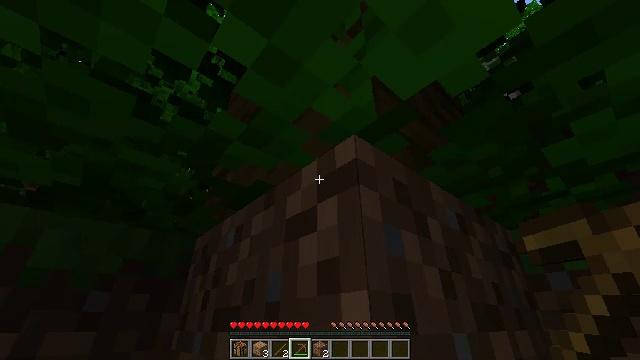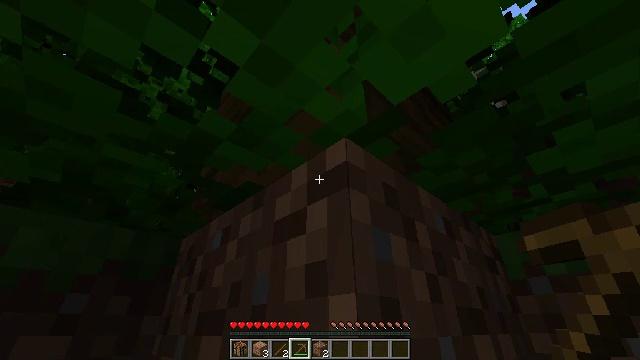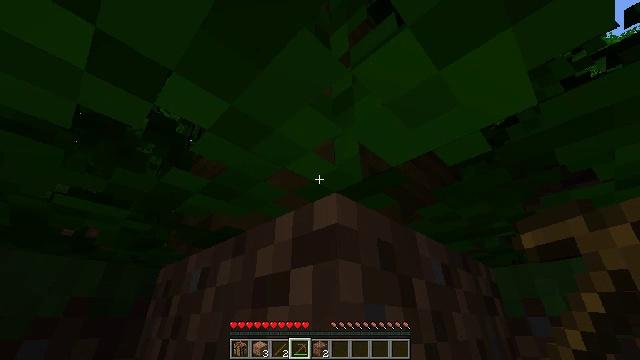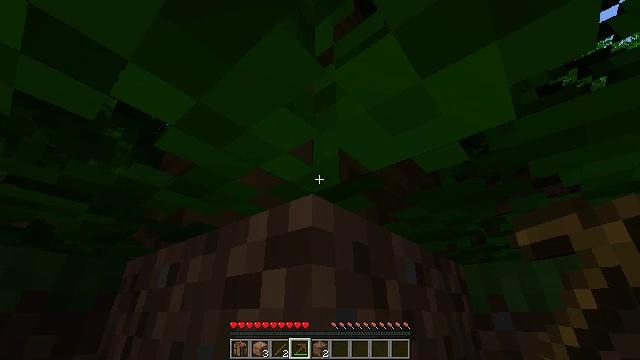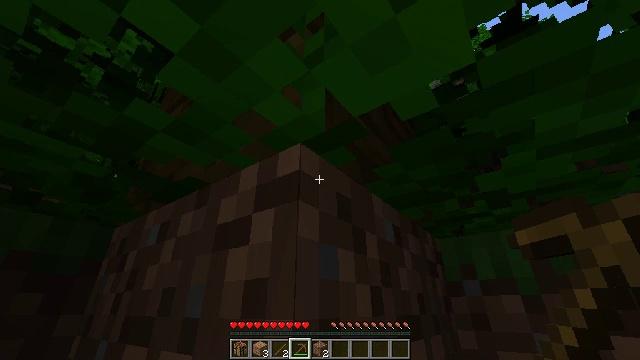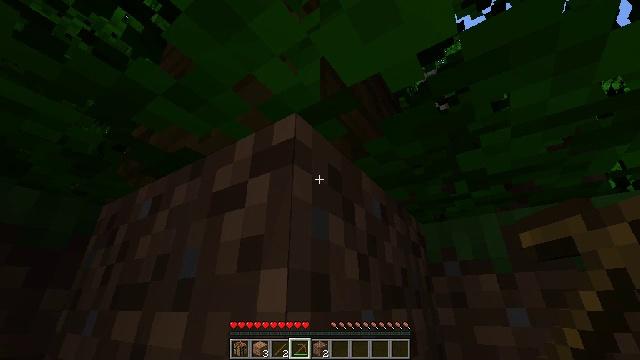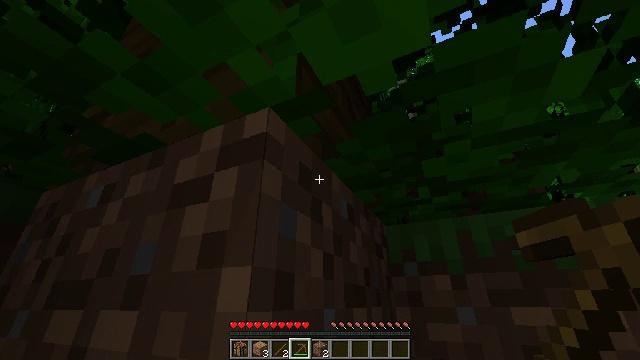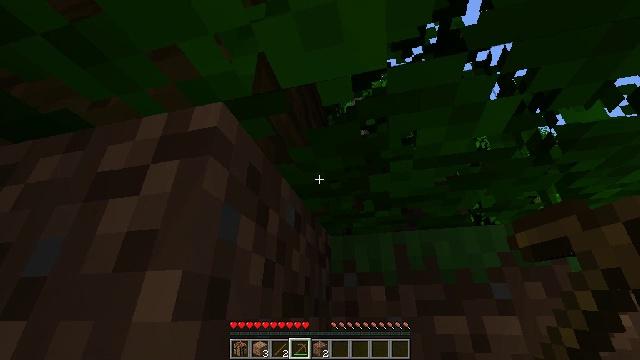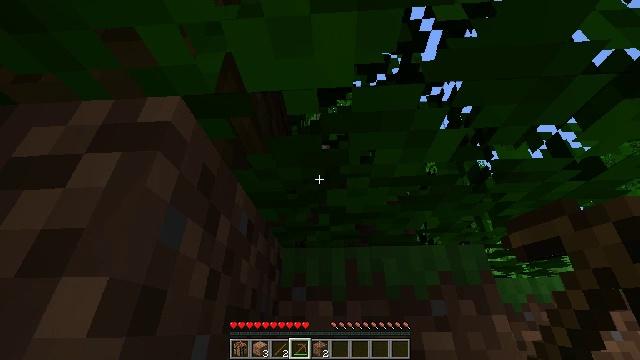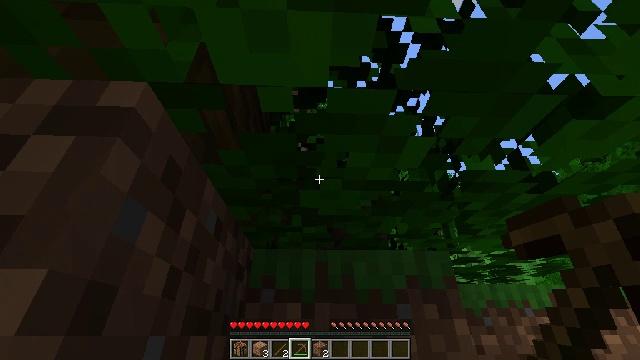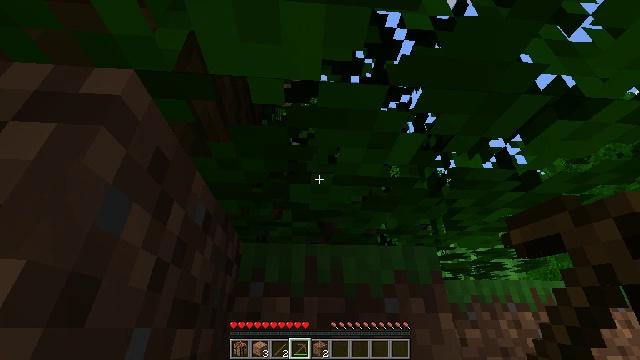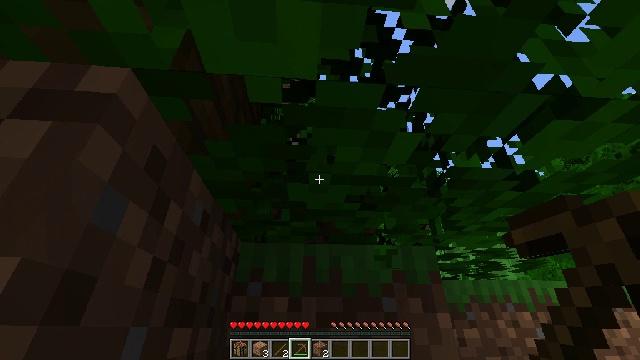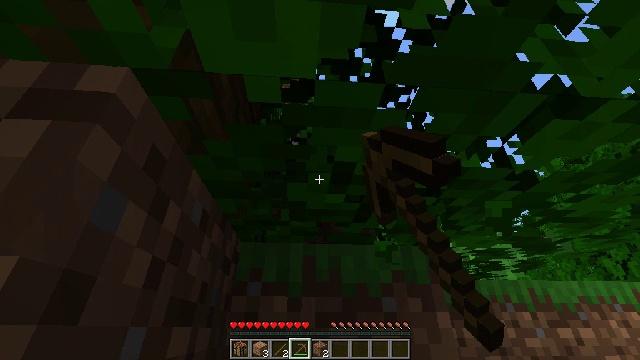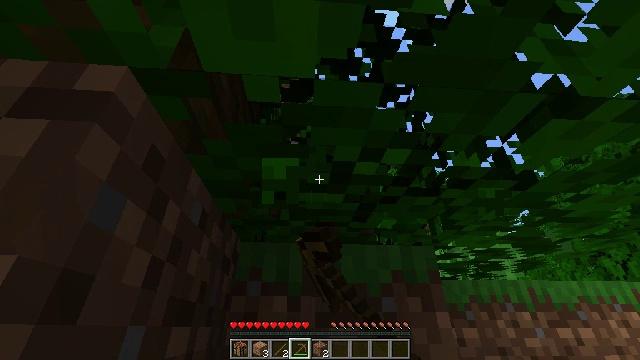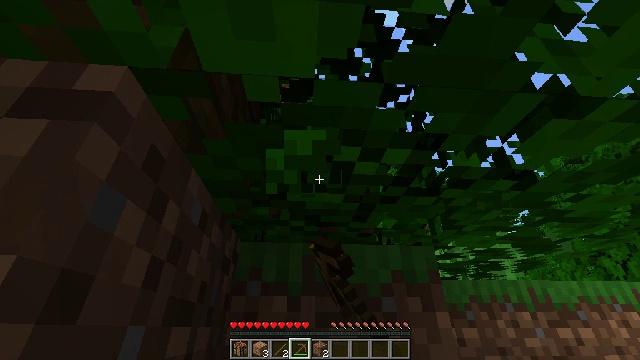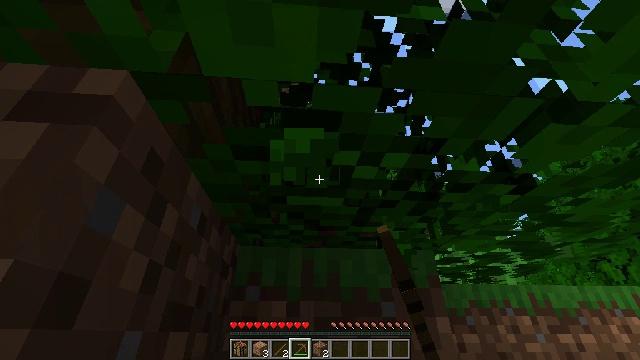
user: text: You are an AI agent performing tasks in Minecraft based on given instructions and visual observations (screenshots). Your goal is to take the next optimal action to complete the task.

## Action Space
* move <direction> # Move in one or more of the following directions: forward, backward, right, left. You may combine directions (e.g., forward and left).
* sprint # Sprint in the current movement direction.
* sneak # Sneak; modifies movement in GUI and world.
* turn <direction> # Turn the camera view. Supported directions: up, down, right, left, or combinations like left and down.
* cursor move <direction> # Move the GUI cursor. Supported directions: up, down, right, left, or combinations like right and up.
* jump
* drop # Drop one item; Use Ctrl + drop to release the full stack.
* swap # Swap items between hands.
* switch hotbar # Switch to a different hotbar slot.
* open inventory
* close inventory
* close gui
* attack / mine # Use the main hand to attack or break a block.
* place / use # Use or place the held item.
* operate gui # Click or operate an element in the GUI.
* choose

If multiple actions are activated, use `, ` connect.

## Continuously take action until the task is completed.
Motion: motion action
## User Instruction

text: Gather oak leaves by attacking.
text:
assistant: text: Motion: move forward, turn right, jump
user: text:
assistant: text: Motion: move forward, turn right, jump
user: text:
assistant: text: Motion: move forward, turn right and down, jump
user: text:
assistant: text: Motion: move forward, turn right and down, jump
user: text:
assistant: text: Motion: move forward, turn right, jump
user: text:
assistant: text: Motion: move forward, turn right, jump
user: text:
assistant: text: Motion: move forward, turn right and up, jump
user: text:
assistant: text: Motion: turn right and up, jump
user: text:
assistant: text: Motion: turn right
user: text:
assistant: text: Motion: turn right and down
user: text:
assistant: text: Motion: attack / mine
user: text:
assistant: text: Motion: attack / mine
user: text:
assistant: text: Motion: attack / mine
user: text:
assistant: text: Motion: attack / mine
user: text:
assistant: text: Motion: attack / mine
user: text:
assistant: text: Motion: attack / mine
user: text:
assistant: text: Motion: attack / mine
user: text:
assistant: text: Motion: turn right and up, attack / mine
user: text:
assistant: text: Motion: turn right and up, attack / mine
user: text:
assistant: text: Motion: turn right and up, attack / mine
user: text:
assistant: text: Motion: turn up, attack / mine
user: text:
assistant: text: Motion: turn up, attack / mine
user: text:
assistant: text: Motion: turn up, attack / mine
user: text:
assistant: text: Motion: turn up, attack / mine
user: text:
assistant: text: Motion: turn up, attack / mine
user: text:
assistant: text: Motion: turn up, attack / mine
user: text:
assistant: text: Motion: turn up, attack / mine
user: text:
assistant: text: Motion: attack / mine
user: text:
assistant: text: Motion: attack / mine
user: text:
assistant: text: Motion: attack / mine